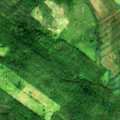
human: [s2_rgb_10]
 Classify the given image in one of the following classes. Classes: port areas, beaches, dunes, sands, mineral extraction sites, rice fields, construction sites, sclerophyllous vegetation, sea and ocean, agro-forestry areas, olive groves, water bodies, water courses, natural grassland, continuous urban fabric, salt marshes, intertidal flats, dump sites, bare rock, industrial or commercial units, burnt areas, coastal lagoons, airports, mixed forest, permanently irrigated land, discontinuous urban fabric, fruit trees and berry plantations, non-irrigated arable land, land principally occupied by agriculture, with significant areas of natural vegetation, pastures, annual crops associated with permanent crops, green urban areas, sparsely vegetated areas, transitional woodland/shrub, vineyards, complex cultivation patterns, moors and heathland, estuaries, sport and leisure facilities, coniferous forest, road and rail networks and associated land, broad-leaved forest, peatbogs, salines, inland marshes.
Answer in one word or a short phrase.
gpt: coniferous forest, mixed forest, transitional woodland/shrub